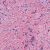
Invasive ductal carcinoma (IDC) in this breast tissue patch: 1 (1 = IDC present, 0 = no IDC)